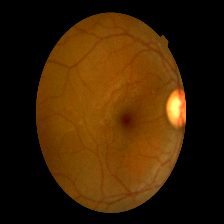
Diabetic retinopathy grade: Mild